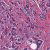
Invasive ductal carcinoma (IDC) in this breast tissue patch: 1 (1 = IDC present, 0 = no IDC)